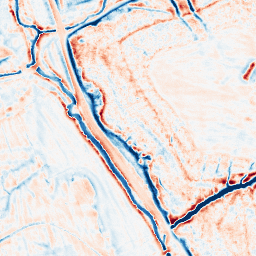
Category: edge_preserving
Decomposition family: bilateral
Decomposition parameters: d: 15
sigma_color: 150
sigma_space: 25
Upsampling method: quartic
Upsampling parameters: scale: 4
Upsampling scale: 4